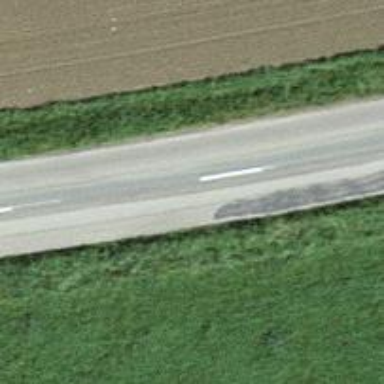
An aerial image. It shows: Tertiary road.